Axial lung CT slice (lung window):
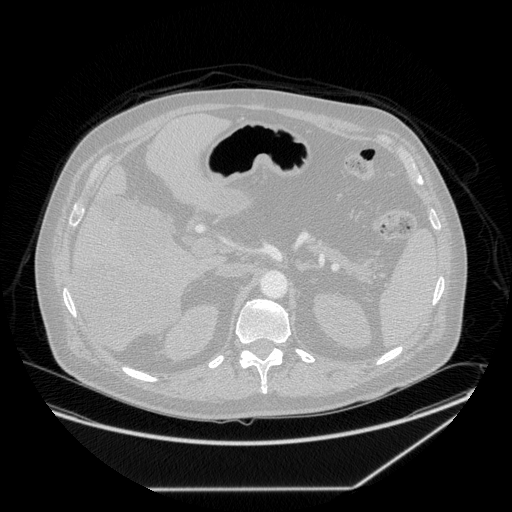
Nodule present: no